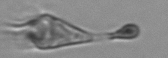
Label: Paratontonia_gracillima